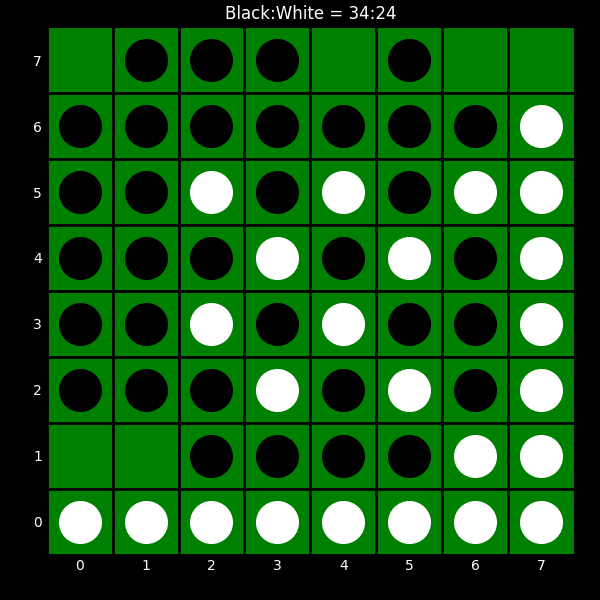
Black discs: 34
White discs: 24